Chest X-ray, PA view. Patient: 59 years old, sex F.
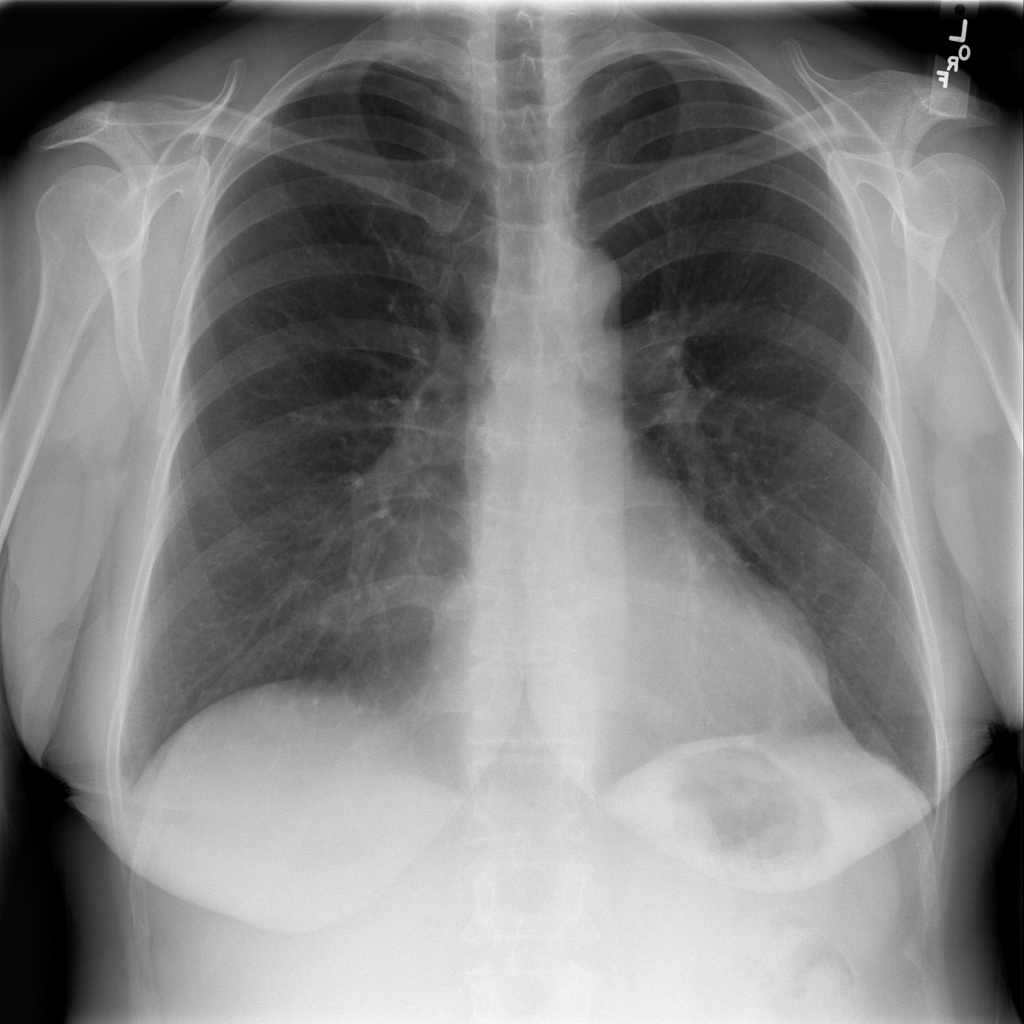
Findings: No Finding